Interaction volume radius: 5 \u00c5
Interaction volume height: 15 \u00c5
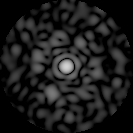
Disorder parameter: 0.8848